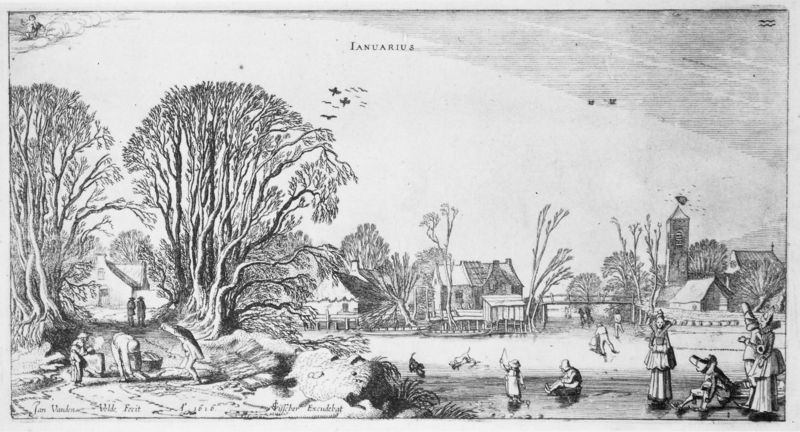
Titel: Die zwölf Monate mit Sternzeichen II
Künstler: Jan van de Velde
Schlagwörter: baum, himmel, mann, schatten, vogel, wasser, weiß, wolken, bäume, frauen, landschaft, menschen, see, stadt, ufer, frau, kleid, licht, männer, schwarz, straße, zeichnung, eis, gebäude, haus, hund, schnee, tiere, weg, wolke, leute, bild, holland, niederlande, feld, häuser, kalt, stamm, vögel, zweige, brücke, kirche, kind, blatt, wald, arbeit, bauern, kinder, turm, engel, papier, acker, laufen, sammeln, dorf, hof, winter, spielen, spiel, druck, druckgrafik, niederland, jahreszeit, fischen, januar, krähe, schlittschuhe, sandweg, fichen